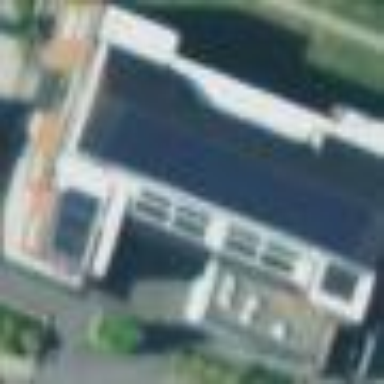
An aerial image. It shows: School building.